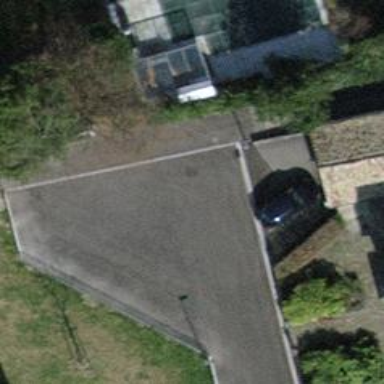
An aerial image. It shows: Turning circle on the road.